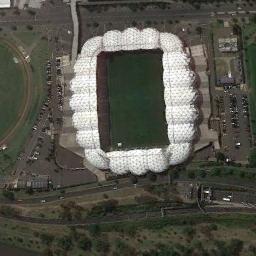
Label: stadium